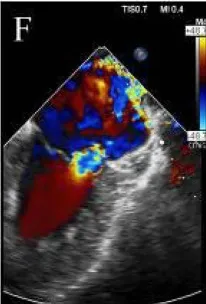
The transesophageal echocardiography shows mitral chordae rupture.
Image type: radiology (ultrasound)